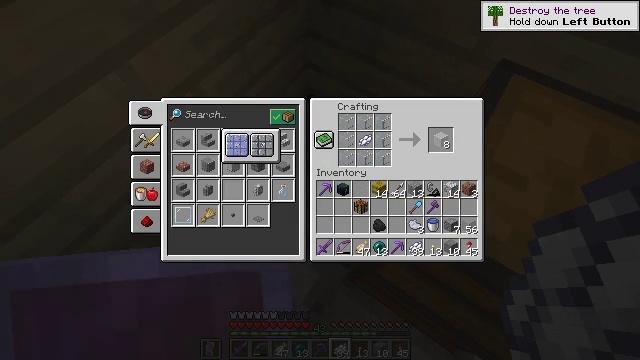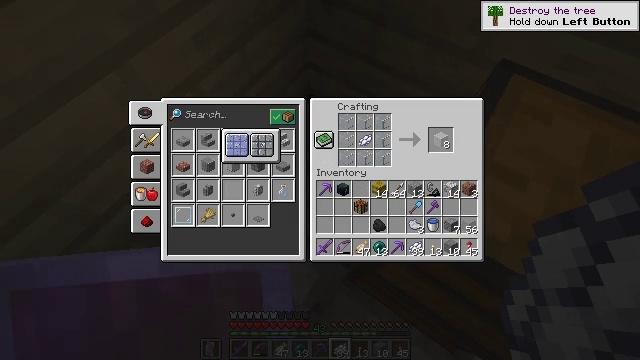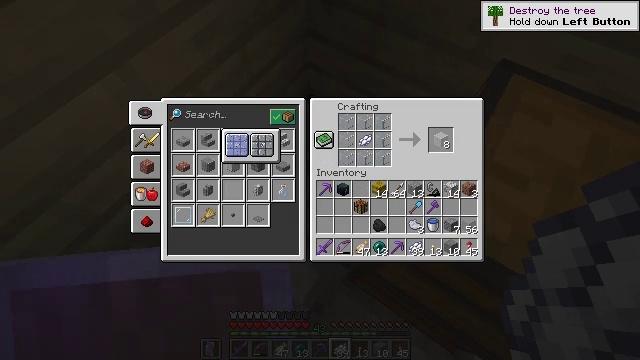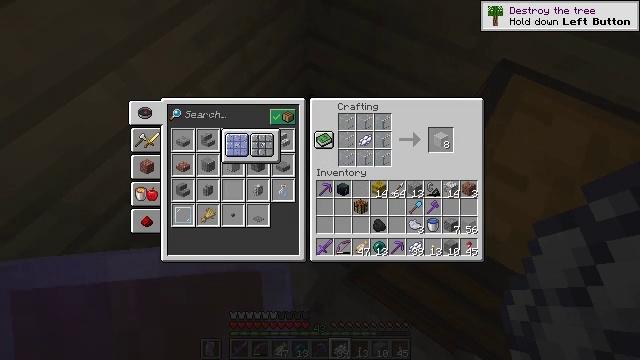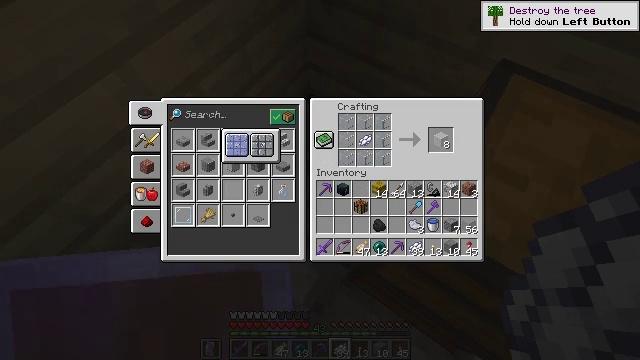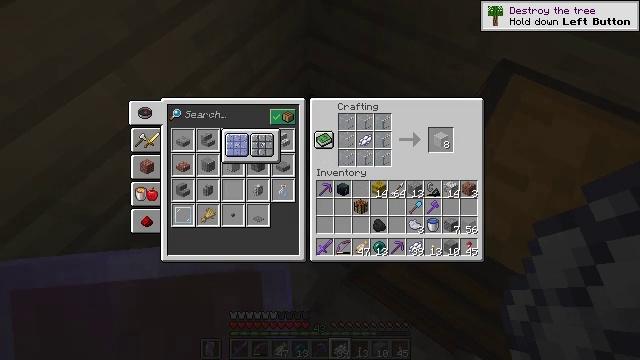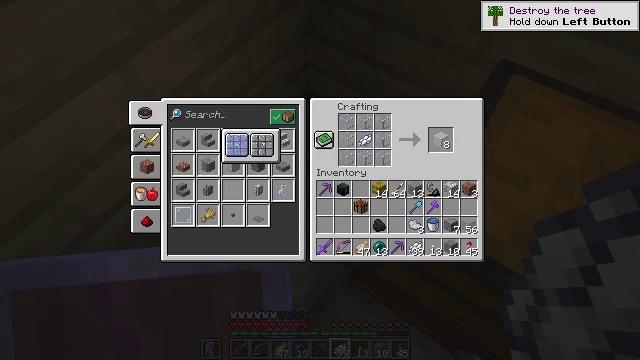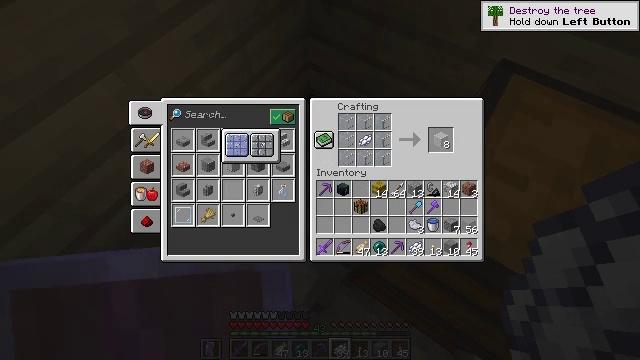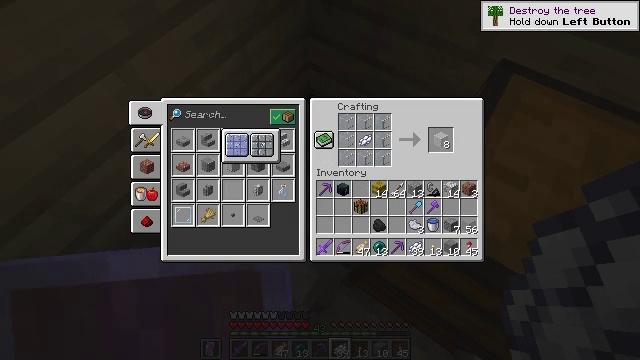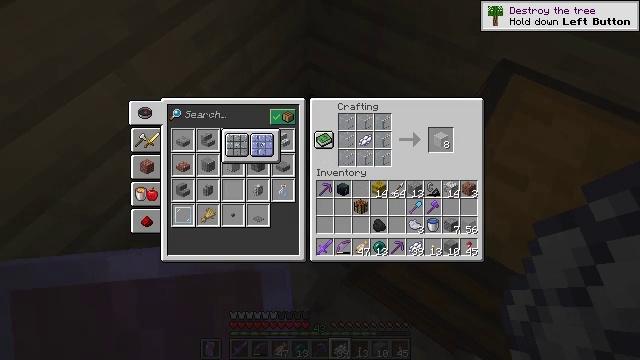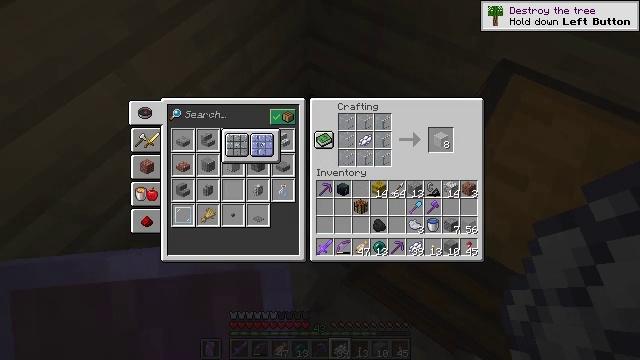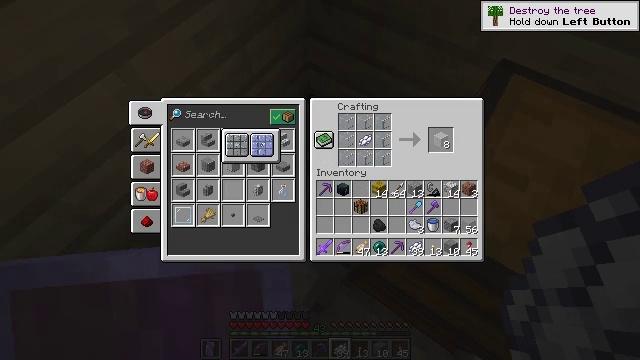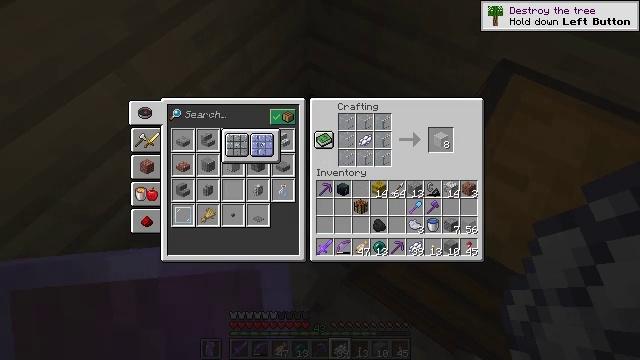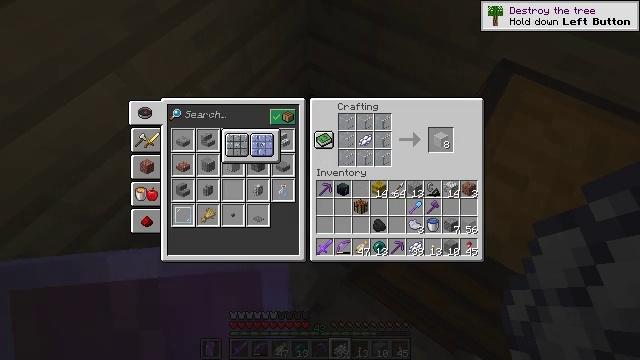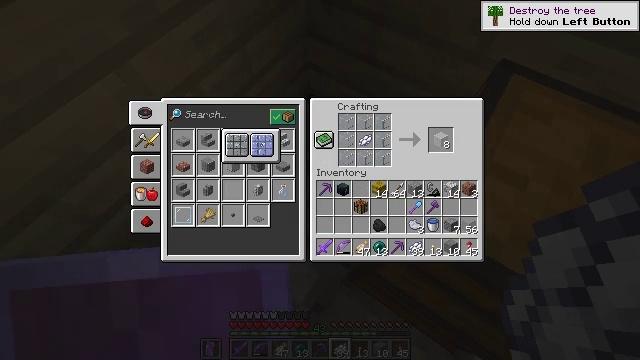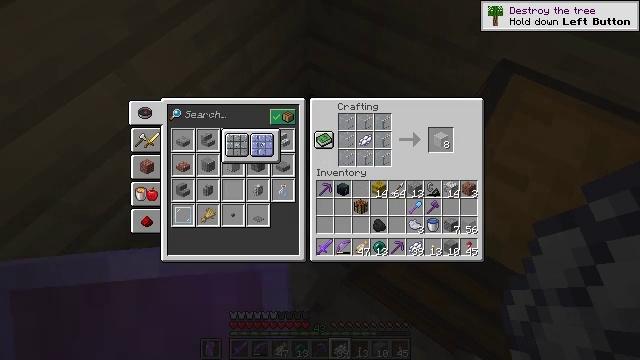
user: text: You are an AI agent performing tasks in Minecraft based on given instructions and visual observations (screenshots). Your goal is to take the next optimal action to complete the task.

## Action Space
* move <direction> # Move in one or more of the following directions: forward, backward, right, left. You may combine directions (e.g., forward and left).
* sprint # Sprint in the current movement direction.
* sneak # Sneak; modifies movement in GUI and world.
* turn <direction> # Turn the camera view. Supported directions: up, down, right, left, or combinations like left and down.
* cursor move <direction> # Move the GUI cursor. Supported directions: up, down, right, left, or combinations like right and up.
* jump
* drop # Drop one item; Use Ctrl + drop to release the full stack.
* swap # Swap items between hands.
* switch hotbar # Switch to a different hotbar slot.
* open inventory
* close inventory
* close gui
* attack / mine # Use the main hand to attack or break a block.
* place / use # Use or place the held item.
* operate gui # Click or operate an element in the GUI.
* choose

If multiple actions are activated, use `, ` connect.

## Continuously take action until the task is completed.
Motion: motion action
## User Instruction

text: Combine glass and dye to craft light gray stained glass.
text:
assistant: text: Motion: no_op
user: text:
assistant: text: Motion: no_op
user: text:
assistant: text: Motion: no_op
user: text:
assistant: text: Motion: no_op
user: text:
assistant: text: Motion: no_op
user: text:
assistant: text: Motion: no_op
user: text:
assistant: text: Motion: no_op
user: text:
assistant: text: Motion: no_op
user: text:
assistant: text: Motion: cursor move right
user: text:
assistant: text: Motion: cursor move right
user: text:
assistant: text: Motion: no_op
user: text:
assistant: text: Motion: no_op
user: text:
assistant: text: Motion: no_op
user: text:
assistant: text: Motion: no_op
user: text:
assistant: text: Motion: no_op
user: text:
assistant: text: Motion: no_op
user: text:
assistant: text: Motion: sneak
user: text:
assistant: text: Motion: sneak
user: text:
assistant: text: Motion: sneak, operate gui
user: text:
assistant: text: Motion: sneak, operate gui
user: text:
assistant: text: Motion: sneak, operate gui
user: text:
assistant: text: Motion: sneak
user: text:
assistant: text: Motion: sneak, cursor move right
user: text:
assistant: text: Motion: sneak, cursor move right
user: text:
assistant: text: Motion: sneak, cursor move right
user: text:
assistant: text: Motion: sneak, cursor move right and down
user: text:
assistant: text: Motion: sneak, cursor move right
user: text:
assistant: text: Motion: sneak, cursor move right
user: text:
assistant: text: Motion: sneak
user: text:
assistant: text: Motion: sneak